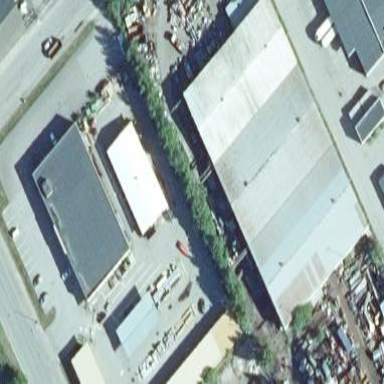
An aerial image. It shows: Industrial building used as recycling center for scrap metal. The center also includes trade shop for hardware and boat supplies.